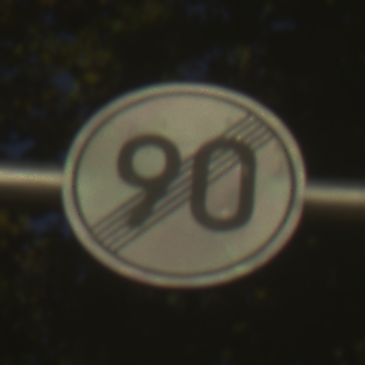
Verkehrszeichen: EndeGeschwindigkeit90
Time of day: SunriseSunset
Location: Outdoor (Nature)
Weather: PartlyCloudy
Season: NotSpecified
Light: Natural